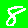
Digit: 8